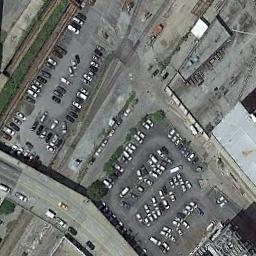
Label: parking_lot